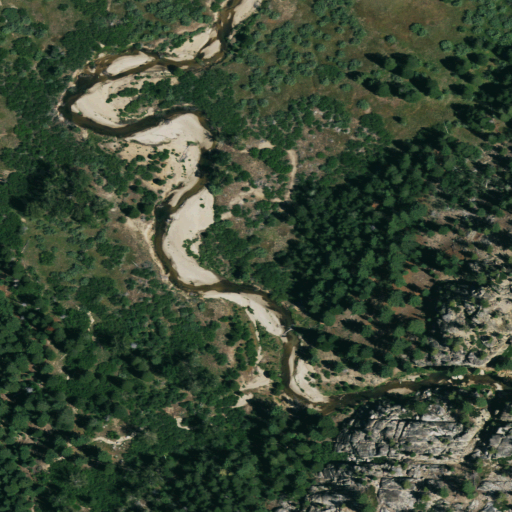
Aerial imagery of valley in California named White Canyon containing woody wetlands, evergreen forest, shrub, and herbaceous wetlands